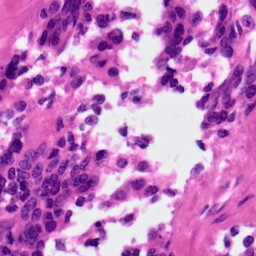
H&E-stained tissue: Ovarian